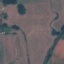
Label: Pasture